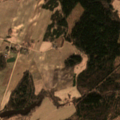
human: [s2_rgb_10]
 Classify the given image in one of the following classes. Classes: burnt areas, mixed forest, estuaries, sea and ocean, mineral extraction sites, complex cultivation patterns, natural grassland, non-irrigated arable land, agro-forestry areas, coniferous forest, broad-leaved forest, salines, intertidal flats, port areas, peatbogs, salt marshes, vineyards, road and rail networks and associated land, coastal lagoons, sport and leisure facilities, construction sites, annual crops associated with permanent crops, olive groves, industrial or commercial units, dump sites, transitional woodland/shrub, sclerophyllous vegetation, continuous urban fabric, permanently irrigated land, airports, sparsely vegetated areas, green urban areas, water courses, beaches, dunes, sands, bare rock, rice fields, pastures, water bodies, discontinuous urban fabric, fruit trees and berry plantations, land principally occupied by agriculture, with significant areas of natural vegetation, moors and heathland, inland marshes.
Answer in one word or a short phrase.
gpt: non-irrigated arable land, land principally occupied by agriculture, with significant areas of natural vegetation, coniferous forest, mixed forest, transitional woodland/shrub